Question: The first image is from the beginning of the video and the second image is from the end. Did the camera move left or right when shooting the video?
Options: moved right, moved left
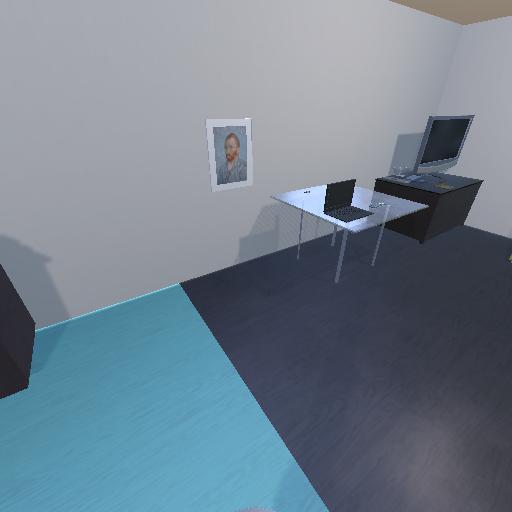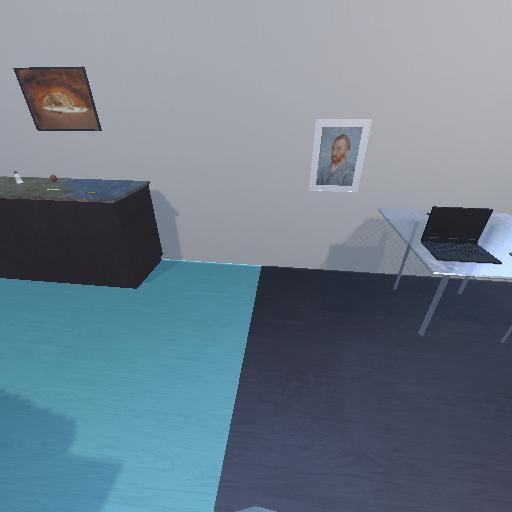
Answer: moved right